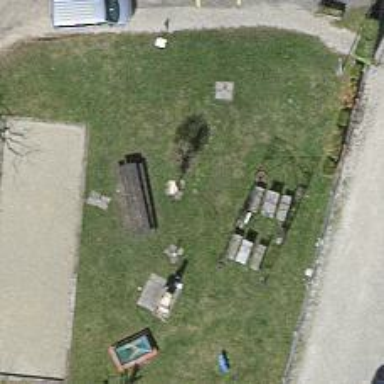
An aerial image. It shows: Playground area for leisure land.